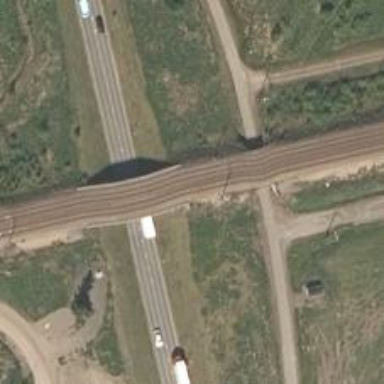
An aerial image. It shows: Bridge over railway with continuous electrified contact line.